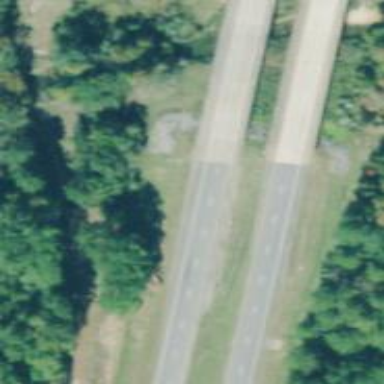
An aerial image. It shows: Bridge over trunk highway with expressway.